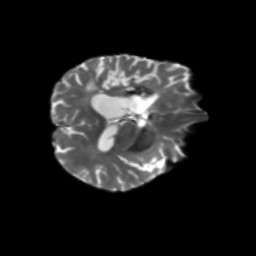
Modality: T2w
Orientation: axial
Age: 70
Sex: male
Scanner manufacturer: siemens
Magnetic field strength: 3 T
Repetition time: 5.25 s
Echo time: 0.08 s